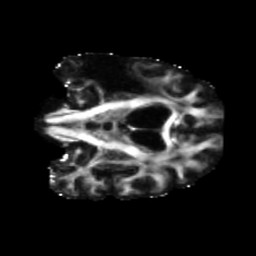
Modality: FA
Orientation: coronal
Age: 71
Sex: male
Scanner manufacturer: siemens
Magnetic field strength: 3 T
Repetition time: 5.47 s
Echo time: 0.0854 s